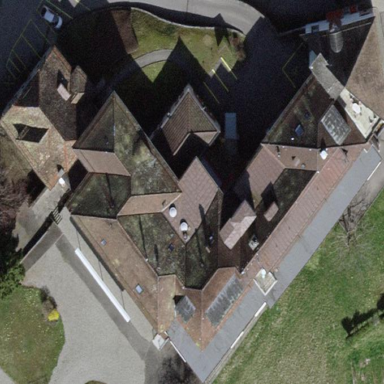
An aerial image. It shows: Hospital building.